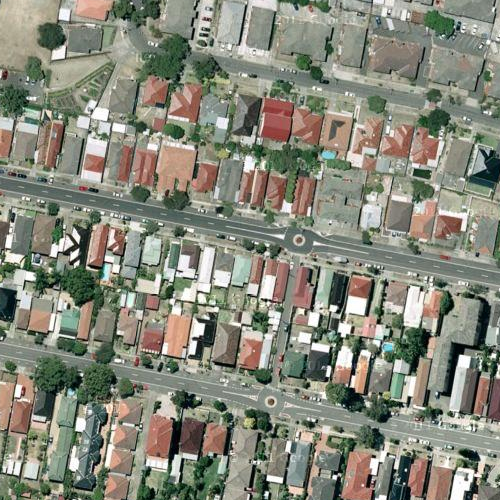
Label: sydney